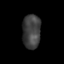
Tissue: skin
Cell type: Epithelial cells
Senescence score: 0.2816
Nuclear area (px): 607
Mean DAPI intensity: 64.178